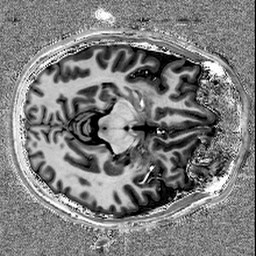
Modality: UNIT1
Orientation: axial
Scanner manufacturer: siemens
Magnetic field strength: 6.98 T
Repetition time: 4.73 s
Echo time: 0.00191 s